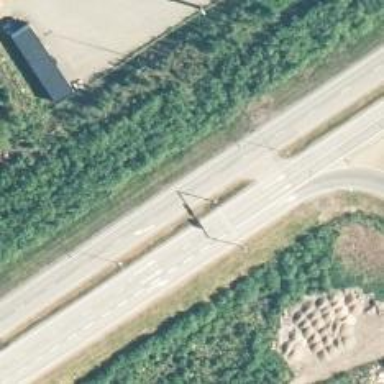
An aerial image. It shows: Asphalt road designated as trunk highway.